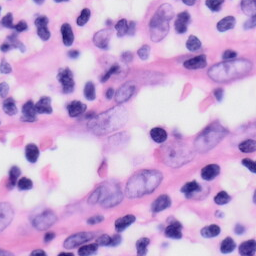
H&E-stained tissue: Skin